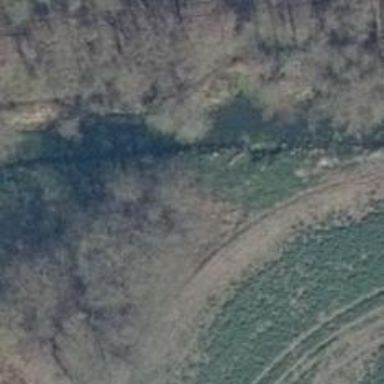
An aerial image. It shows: Row of trees in natural setting.